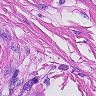
Metastatic tissue present: yes